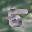
Label: 5